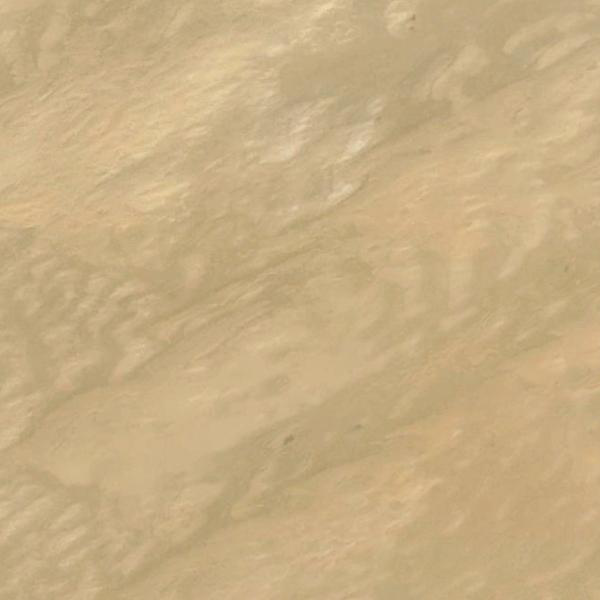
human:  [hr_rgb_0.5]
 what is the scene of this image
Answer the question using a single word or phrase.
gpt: desert